Question: This question refers on Android only:
The following screenshot shows 3 different text-to-speech engines installed:
1. PIco TTS (Android's default as of Froyo 2.2)
2. IVONA Text-to-Speech HQ
3. SVOX Classic TTS
In this screenshot, you could see that not all 3 are checked (enabled). Instead, IVONA is unchecked, leaving only Pico (implied, as it's hard-coded in) and SVOX (checked).

I would like to be able to programmatically query from my application whether a specific TTS engine (e.g. IVONA) is <URL>.
In Android all I have is 'getDefaultEngine()' which can't really help in a situation where is selected as default and is checked (in other words, how do I know that is checked if is the default?)
How do I accomplish that in Android ?
Is this at all possible?
Android 4.x (API >= 14) introduced <URL> which may lead you to believe that this problem is solved for ICS+ but closer examination reveals that:
1. getEngines() only lists installed, not checked (enabled) packages.
2. The EngineInfo that comes with each listed package only provides name, label, icon, priority and whether it is part of the system image. In other words, same limitation as in Android 2.2.
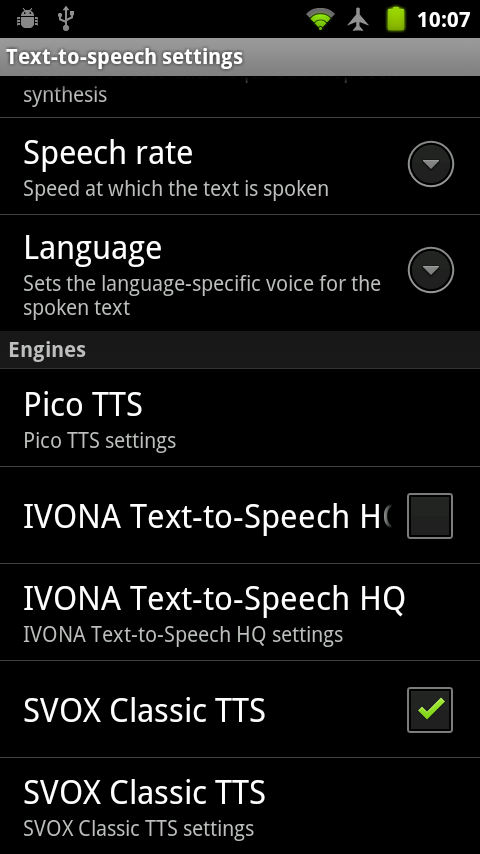
Answer: See the <URL>
'getEngines()' will give a list of all the engines that are installed, with some info about each.
'getDefaultEngine()' will give the package name of whichever engine the user has chosen as default.
Comparing the package name of each engine (or a list you have in advance) with the default engine's package name, you'll be able to see which is selected.
Note that the former function is only available from API level 14, though the second is available from API level 8.